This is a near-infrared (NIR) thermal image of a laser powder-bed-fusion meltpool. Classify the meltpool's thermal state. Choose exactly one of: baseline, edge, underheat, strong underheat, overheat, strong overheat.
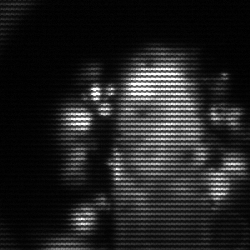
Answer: strong underheat